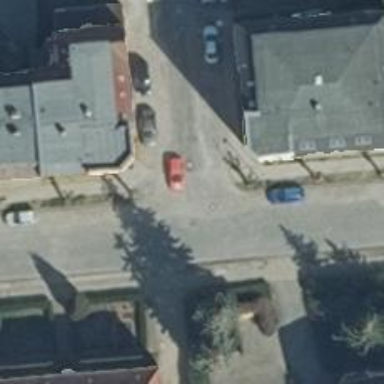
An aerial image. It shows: Asphalt road in residential area.